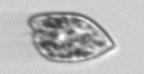
Label: Prorocentrum_dentatum